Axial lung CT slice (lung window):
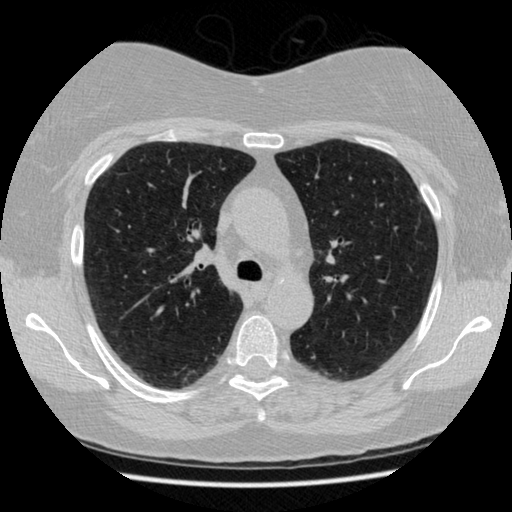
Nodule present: no